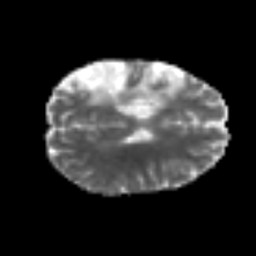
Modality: MD
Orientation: axial
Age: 47
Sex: female
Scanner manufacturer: siemens
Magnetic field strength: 3 T
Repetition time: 6.1 s
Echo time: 0.101 s